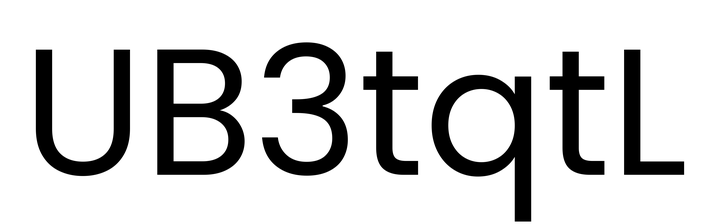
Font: Poppins-Regular